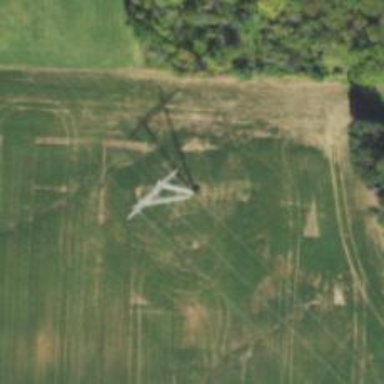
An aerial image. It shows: Lattice structure tower used for power distribution.